四年级 · 算术
学校准备用 15000 元为合唱队买服装, 上衣每件 105 元, 男生的裤子和女生的裙子每条都是 75 元, 这些钱够吗?

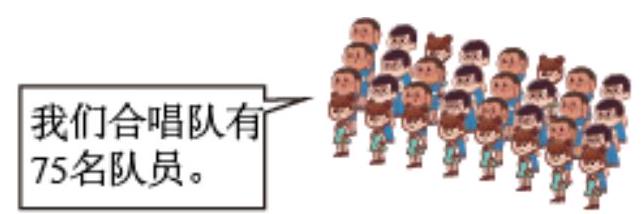
答案: 解够了

【分析】将每件上衣的价钱加上裤子（裙子）的价钱得到一套衣服的价钱, 再乘总人数得到需要花的总价钱, 最后与 15000 元进行比较即可得解。

【详解】 $(105+75) \times 75$

$=180 \times 75$

$=13500$ （元）

$13500<15000$

答: 15000 元钱够买。
【点睛】本题考查的是整数混合运算的实际应用，关键是将一套衣服的价钱算出来。